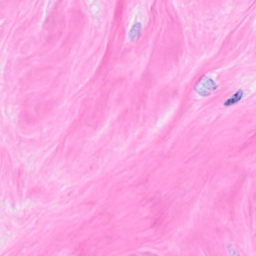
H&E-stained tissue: Breast